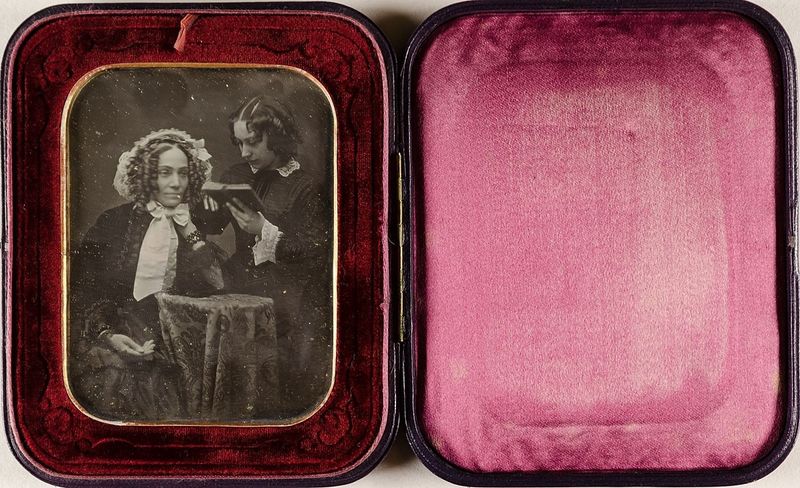
Titel: Die Vorleserin
Künstler: Bertha Wehnert-Beckmann
Standort: Hamburg
Institution: Museum für Kunst und Gewerbe Hamburg
Schlagwörter: frau, portrait, figur, mutter, tochter, lesen, foto, fotografie, photographie, doppelbildnis, doppelportrait, photo, etui, vorlesen, lichtbild, daguerreotypie, bildwerke, angewandte und bildende kunst, hessische systematik, porträt, mädchen, porträtfotografie, porträtphotographie, hüftbild, doppelporträt